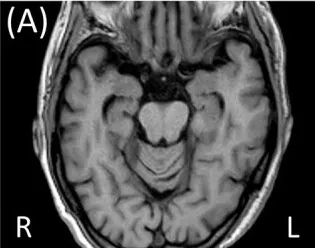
Case 2 images. (A,B) Brain magnetic resonance T1-weighted images showing slight diffuse brain atrophy.
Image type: radiology (mri)